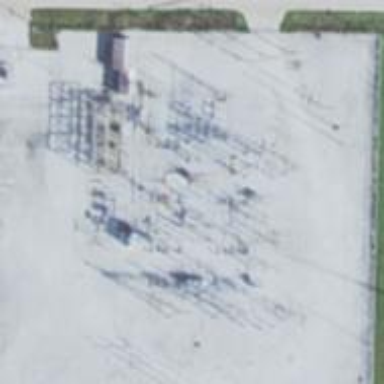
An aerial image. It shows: Transmission level substation.